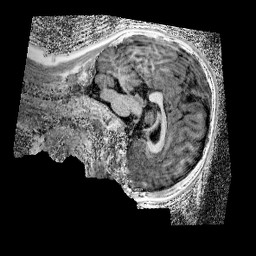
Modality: UNIT1_denoised
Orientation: sagittal
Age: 9
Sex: male
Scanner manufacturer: siemens
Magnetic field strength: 3 T
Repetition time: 4 s
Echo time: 0.00299 s